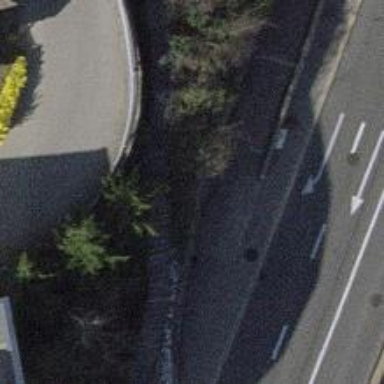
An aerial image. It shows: Steps with asphalt surface.